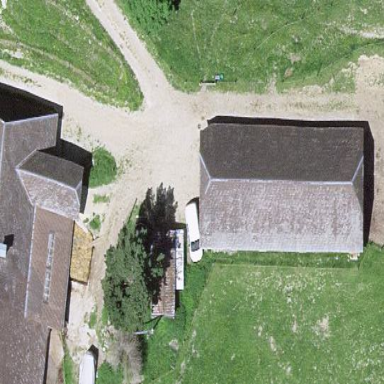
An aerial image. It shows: Farm auxiliary building.